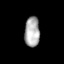
Tissue: skin
Cell type: T cells
Senescence score: 0.7916
Nuclear area (px): 446
Mean DAPI intensity: 171.538